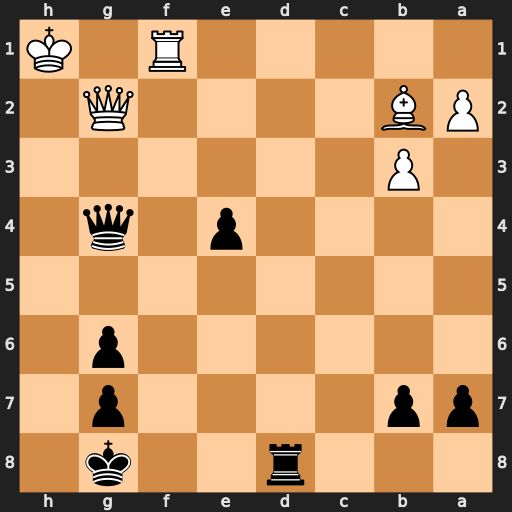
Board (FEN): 3r2k1/pp4p1/6p1/8/4p1q1/1P6/PB4Q1/5R1K
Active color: b
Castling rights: -
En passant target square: -
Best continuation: Qxg2+ Kxg2 Rd2+ Kg3 Rxb2